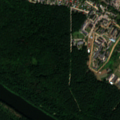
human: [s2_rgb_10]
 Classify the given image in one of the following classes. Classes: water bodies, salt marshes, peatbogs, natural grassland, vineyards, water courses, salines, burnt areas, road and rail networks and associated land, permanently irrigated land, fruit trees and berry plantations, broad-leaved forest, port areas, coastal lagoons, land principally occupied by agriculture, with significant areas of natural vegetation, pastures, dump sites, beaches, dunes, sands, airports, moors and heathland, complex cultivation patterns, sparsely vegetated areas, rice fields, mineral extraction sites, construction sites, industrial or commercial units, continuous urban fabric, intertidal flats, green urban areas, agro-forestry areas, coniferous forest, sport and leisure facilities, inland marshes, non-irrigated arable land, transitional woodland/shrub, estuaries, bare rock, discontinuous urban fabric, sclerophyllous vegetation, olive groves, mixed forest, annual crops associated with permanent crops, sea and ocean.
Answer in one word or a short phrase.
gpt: discontinuous urban fabric, industrial or commercial units, broad-leaved forest, coniferous forest, mixed forest, water courses